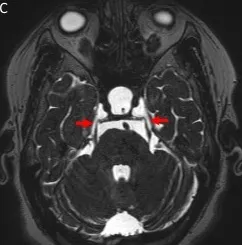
MRI of the brain; (A-D) Coronal and axial steady state sequences / FIESTA. (A-F) The images demonstrate bilateral, lytic, expansile, lobular lesions extending from Meckel's caves into the petrous apices. These lesions follow CSF signal on all sequences with no enhancement.
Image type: radiology (mri)